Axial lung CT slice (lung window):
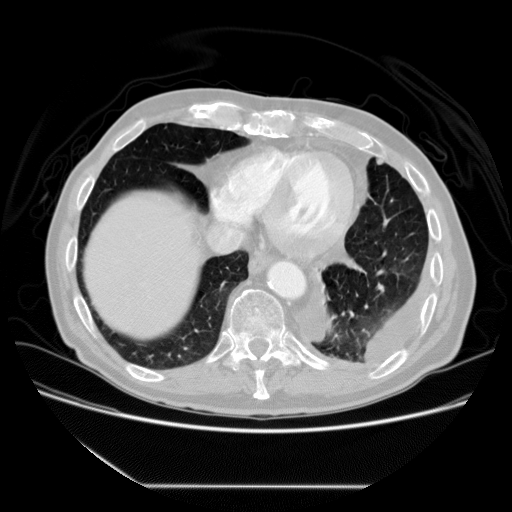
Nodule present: no